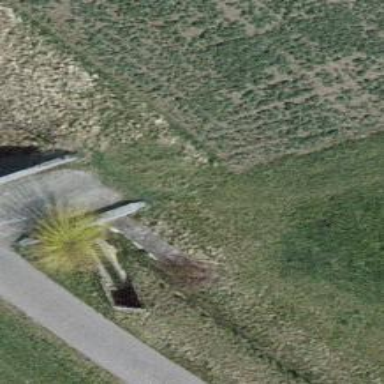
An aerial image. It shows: Ditch in the surroundings.